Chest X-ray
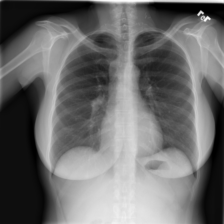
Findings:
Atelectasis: negative
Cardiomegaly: negative
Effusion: negative
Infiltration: negative
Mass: negative
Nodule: negative
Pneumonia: negative
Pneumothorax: negative
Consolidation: negative
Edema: negative
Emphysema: negative
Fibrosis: negative
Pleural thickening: negative
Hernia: negative